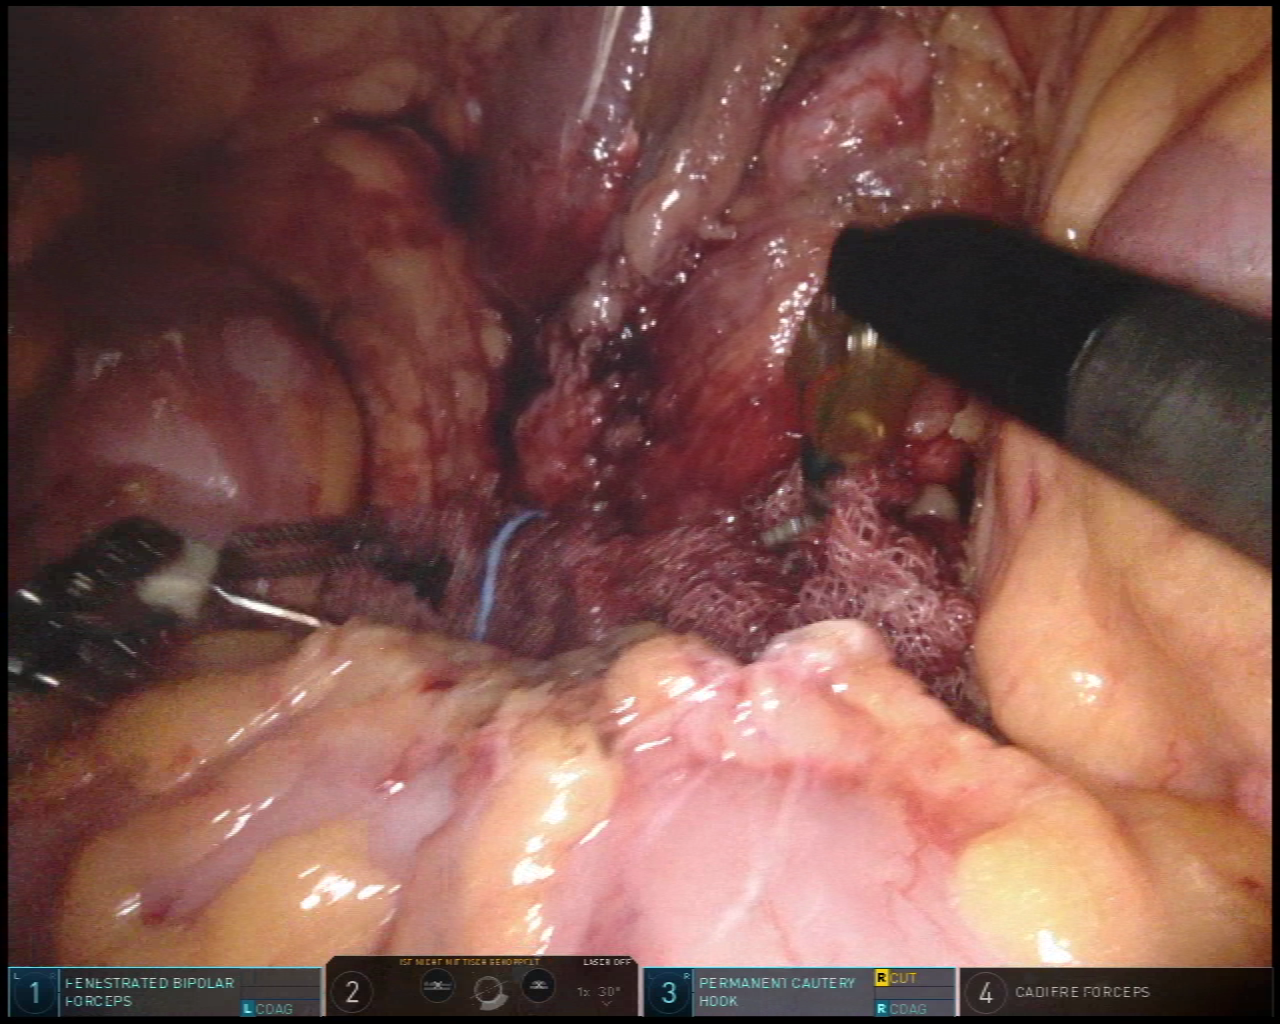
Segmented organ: ureter
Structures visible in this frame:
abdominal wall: no
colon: yes
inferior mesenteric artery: no
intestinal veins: no
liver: no
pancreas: no
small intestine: no
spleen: no
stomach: no
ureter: yes
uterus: no
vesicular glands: no